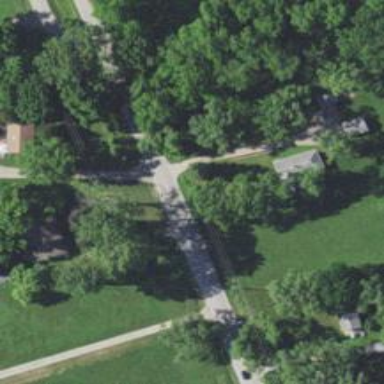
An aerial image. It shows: Driveway.